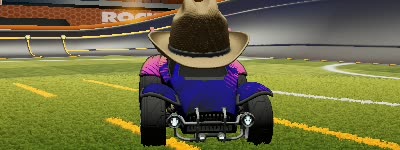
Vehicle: octane